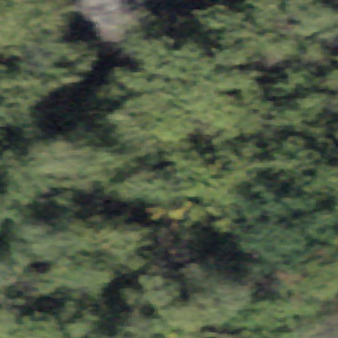
Label: bouldering_area